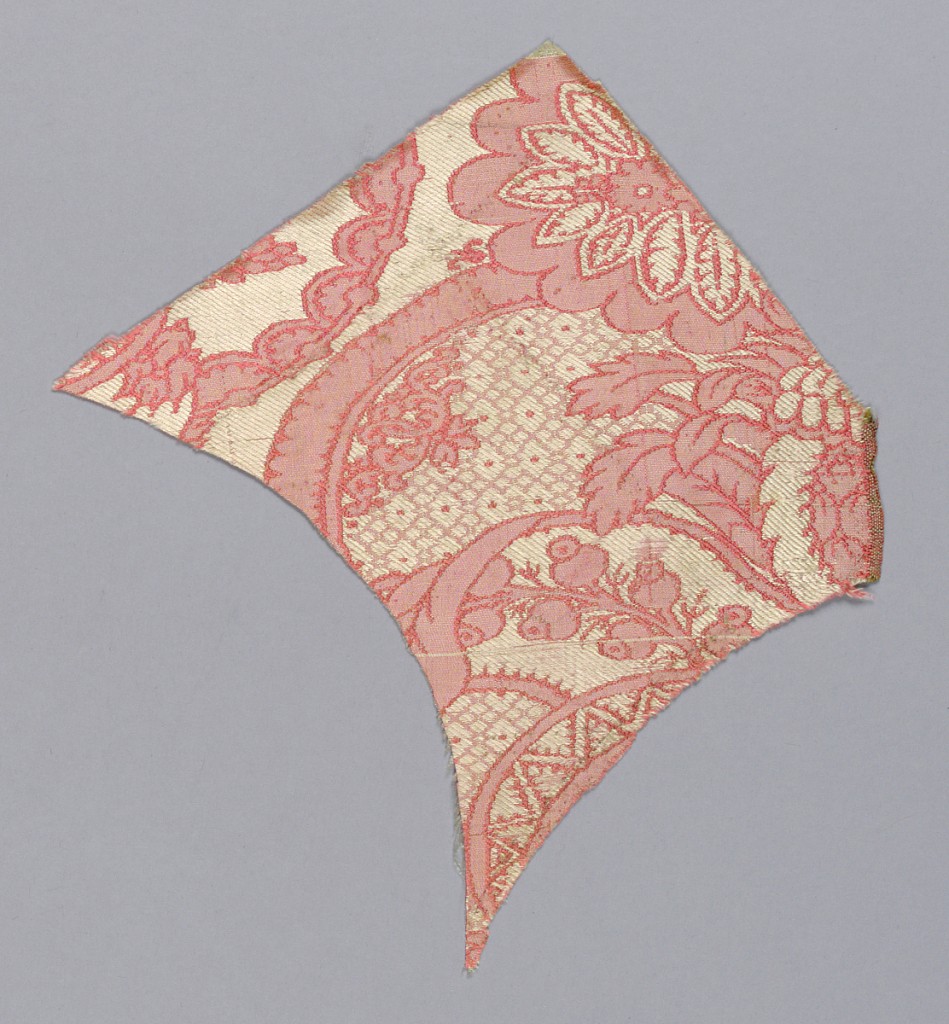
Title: Fragment
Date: early 18th century
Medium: silk Technique: compound twill weave
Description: Rose and white silk with wefts tied town in twill forming a floral design.